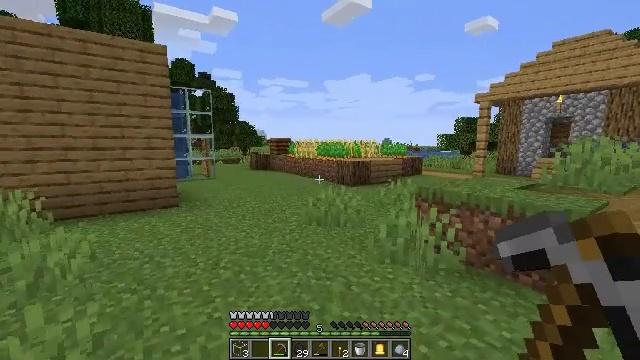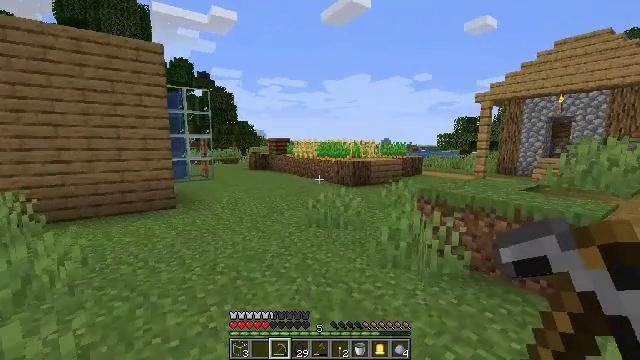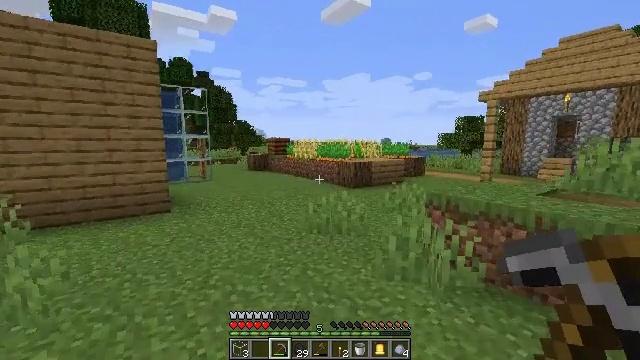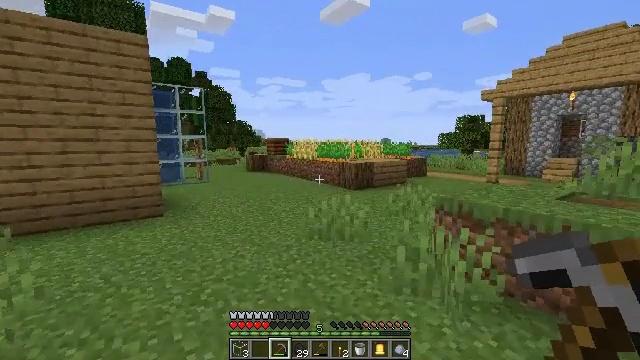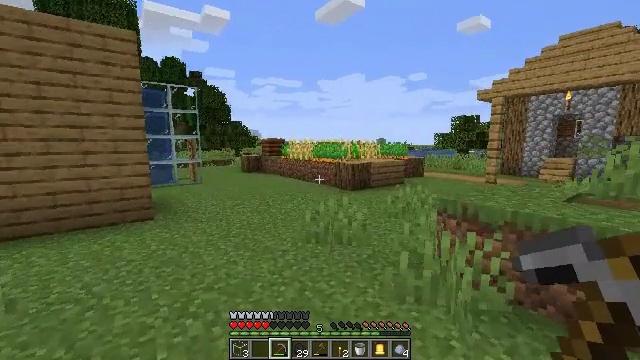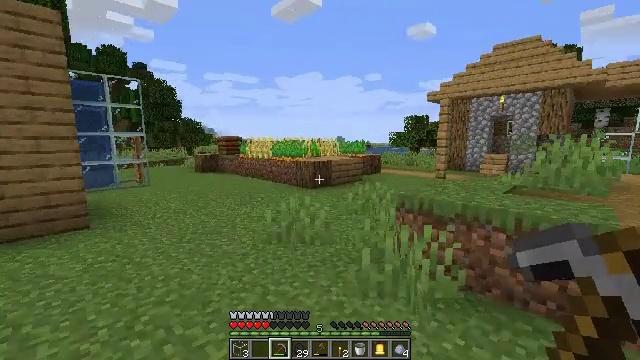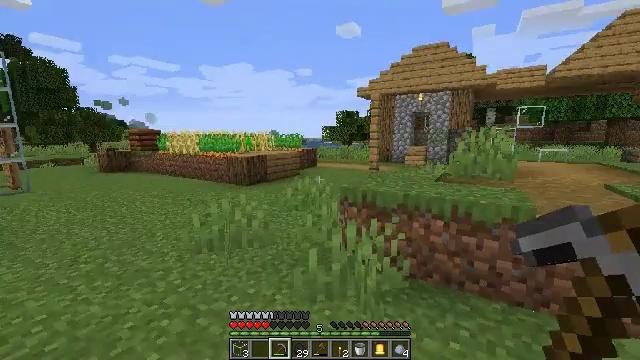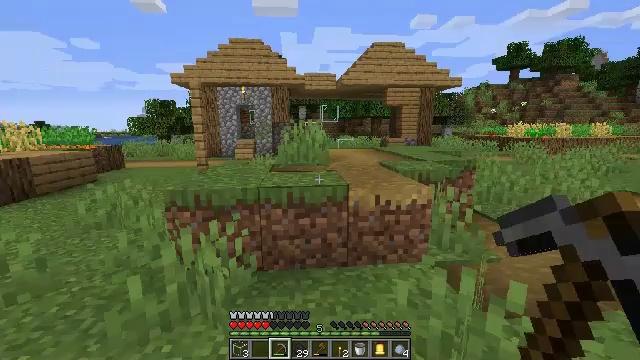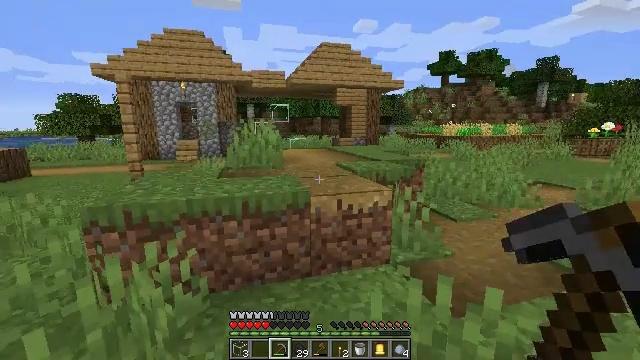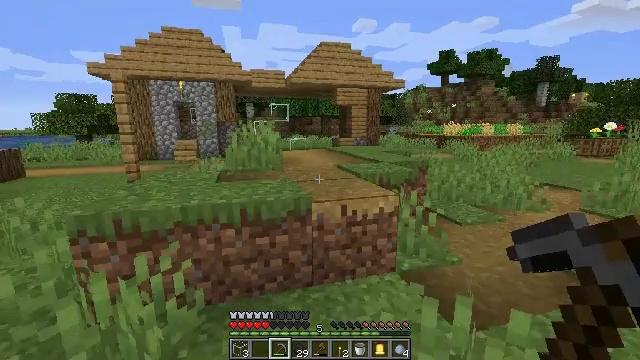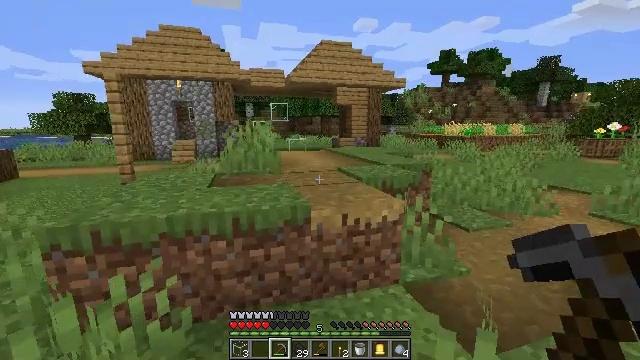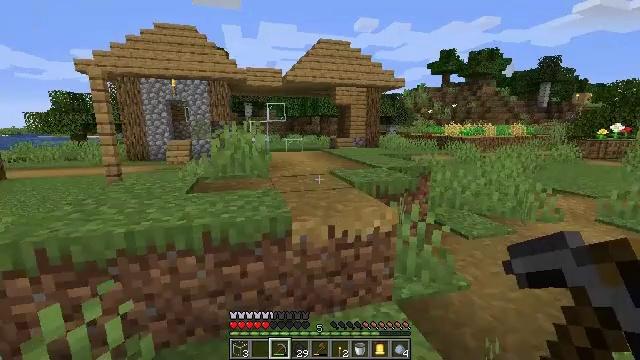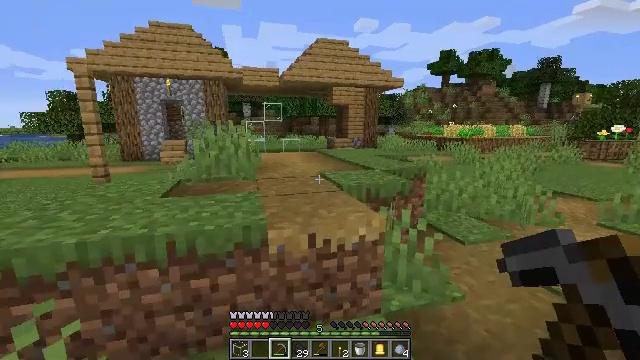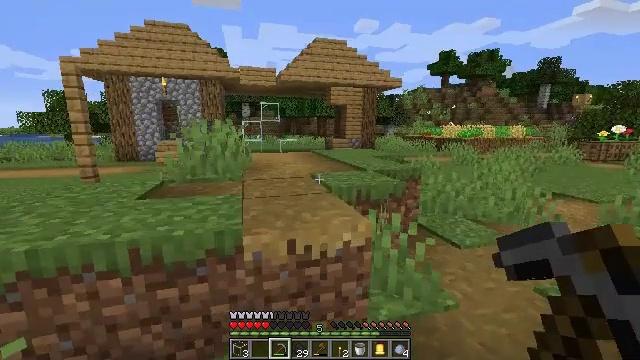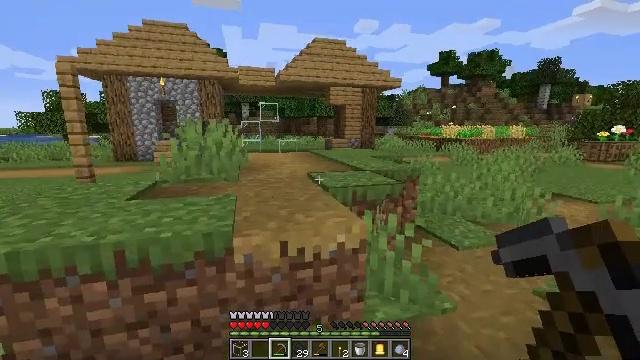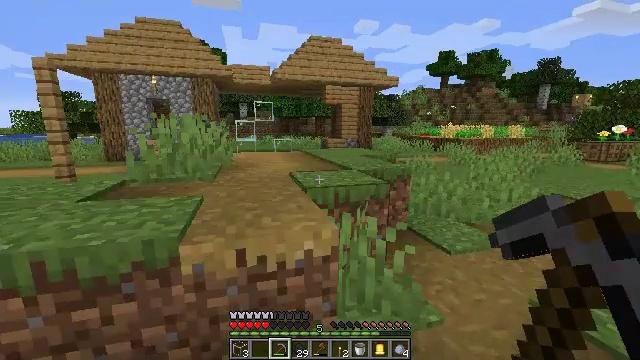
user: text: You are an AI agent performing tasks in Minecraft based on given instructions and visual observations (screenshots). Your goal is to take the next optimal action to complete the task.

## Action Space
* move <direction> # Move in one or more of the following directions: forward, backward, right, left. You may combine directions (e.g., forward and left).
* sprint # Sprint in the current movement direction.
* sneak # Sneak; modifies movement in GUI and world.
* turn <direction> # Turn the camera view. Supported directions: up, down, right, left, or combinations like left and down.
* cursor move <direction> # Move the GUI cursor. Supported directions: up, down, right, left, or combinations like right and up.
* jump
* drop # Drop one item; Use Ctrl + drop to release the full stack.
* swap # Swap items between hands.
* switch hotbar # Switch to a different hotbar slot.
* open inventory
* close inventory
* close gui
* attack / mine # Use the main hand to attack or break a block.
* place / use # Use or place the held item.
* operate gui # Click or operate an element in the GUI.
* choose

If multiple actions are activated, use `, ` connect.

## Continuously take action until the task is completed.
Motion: motion action
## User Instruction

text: Remove the oak slab to gather resources.
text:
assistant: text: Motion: move forward and move right
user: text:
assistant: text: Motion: move forward and move right
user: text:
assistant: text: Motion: move forward and move right
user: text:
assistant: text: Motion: move forward and move right
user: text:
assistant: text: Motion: move forward and move right, turn right
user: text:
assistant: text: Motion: move forward and move right, turn right and down
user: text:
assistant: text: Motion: move forward and move right, turn right and down
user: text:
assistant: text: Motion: move forward and move right, turn right
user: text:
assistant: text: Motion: move forward and move right
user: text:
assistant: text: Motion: move forward and move right
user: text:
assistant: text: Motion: move forward and move right
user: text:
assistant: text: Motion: move forward and move right
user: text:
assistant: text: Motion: move forward and move right
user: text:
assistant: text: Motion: move forward and move right
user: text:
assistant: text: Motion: move forward and move right
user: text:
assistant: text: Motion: move forward and move right
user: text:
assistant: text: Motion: move forward and move right, jump
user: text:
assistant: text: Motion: move forward, jump
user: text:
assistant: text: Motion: move forward and move right, turn left, jump
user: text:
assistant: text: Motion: move forward and move right, jump
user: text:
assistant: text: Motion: move forward, jump
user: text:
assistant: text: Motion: move forward, jump
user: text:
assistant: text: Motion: move forward, turn left, jump
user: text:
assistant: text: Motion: move forward, jump
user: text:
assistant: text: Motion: move forward, jump
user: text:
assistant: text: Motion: move forward, jump
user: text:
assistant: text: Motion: move forward, jump
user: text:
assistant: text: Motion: move forward, turn left, jump
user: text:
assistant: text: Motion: move forward, turn left and down, jump
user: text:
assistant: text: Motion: move forward, turn left and down, jump